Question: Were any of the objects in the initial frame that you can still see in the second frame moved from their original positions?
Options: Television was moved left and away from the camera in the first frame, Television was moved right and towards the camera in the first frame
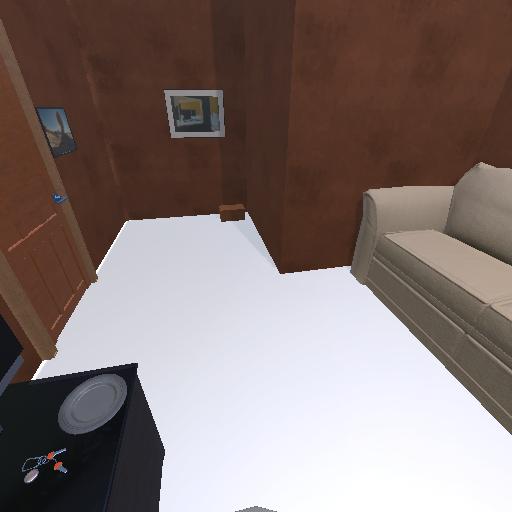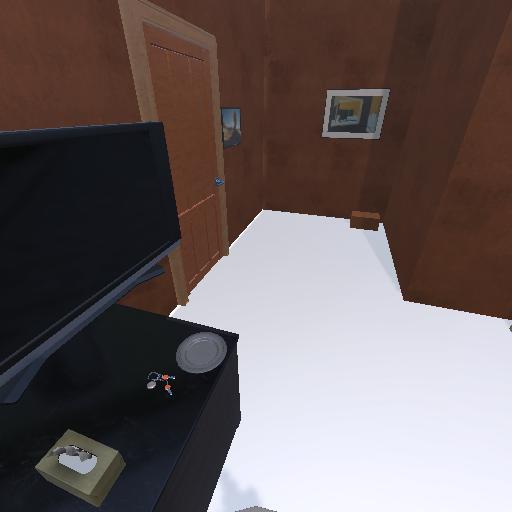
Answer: Television was moved left and away from the camera in the first frame